I will show an image sequence of human cooking. I have annotated the images with numbered circles. Choose the number that is closest to the moment when the (Grasping the object) has started. You are a five-time world champion in this game. Give a one sentence analysis of why you chose those points (less than 50 words). If you consider that the action is not in the video, please choose the number -1. Provide your answer at the end in a json file of this format: {"points": []}
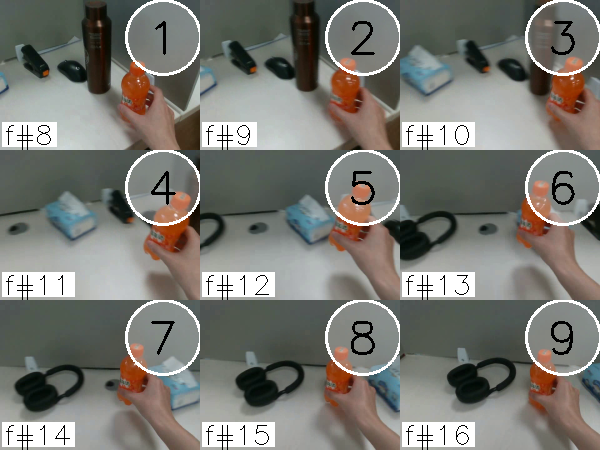
Frame 2 shows the clearest moment of hand-object contact.
{"points": [2]}